Question: I have followed all the examples I founded and none works.
My code (in the Migrations.cs)
'''
.WithField("PeopleText", f => f
.OfType("TextField")
.WithDisplayName("People / Team"))
//TODO: Not sure why these settings not taking effect!
.WithSetting("TextFieldSettings.Flavor", "Html")
.WithSetting("TextFieldSettings.Required", "true")
'''
None of the above 2 settings saved

I'm not sure it's known bug of version 1.8.1 or I have done something terrible wrong?
Cheers,
Hugh
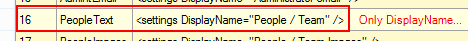
Answer: You are closing your field migration to soon, which causes the '.WithSetting' to chain to the part instead of the field:
'''
.WithField("PeopleText", f => f
.OfType("TextField")
.WithDisplayName("People / Team")) // <-- here you close your field chain, so everything after this will attach to the part chain
'''
If you change it to the following it will work:
'''
.WithField("PeopleText", f => f
.OfType("TextField")
.WithDisplayName("People / Team")
.WithSetting("TextFieldSettings.Flavor", "Html")
.WithSetting("TextFieldSettings.Required", "true")) // Close field chain here
'''